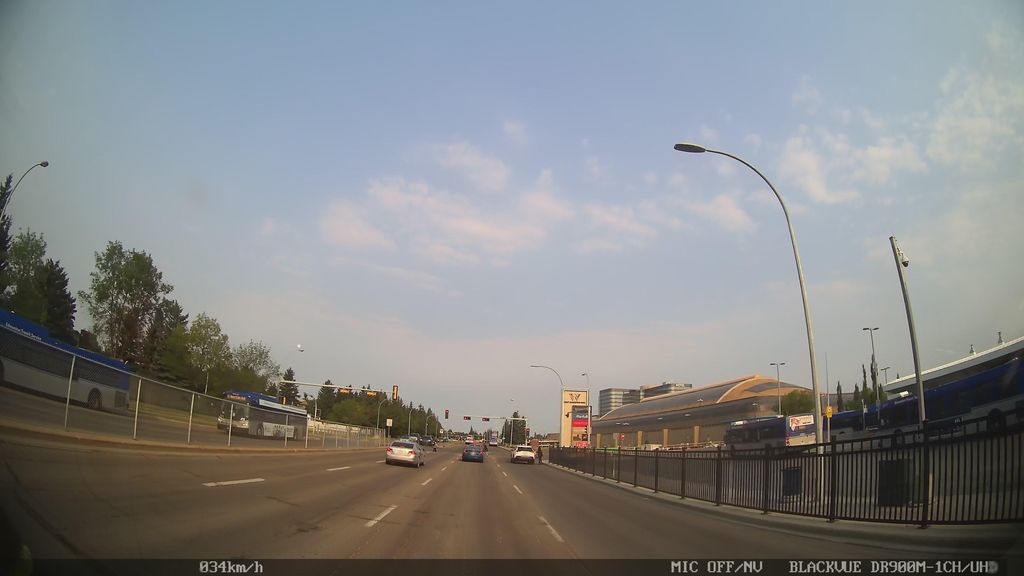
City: edmonton